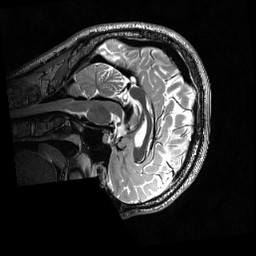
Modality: T2w
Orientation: sagittal
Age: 21
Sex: male
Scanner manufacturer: siemens
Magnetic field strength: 3 T
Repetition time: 3.2 s
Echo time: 0.56 s